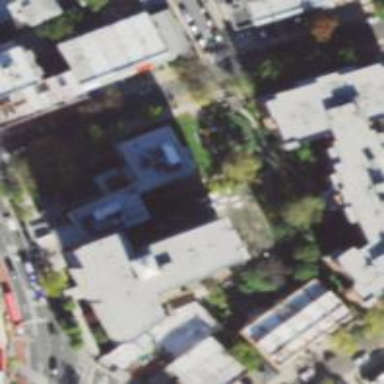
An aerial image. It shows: Civic building that serves as library.